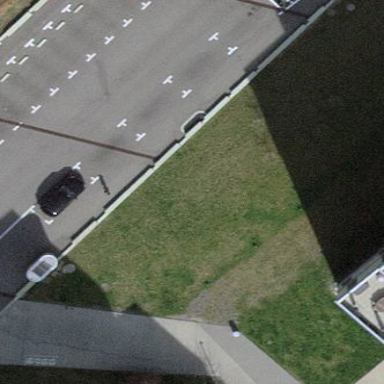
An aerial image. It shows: Parking available on the street side with parallel orientation.